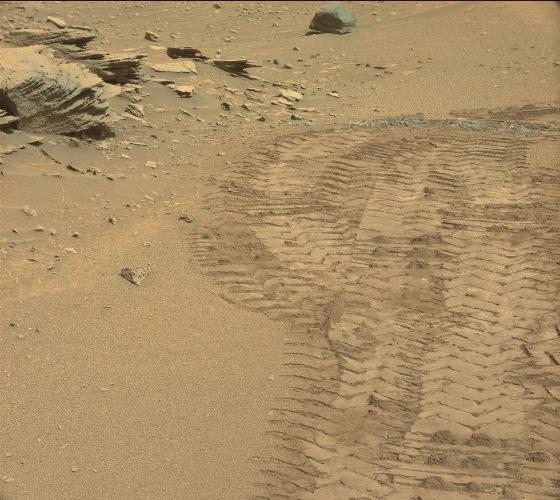
Terrain classes present: Bedrock, Gravel / Sand / Soil, Rock, Track